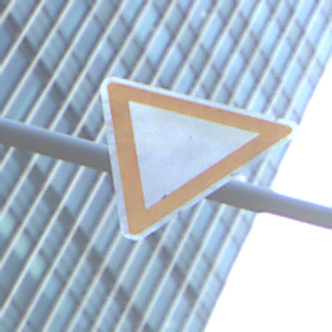
Verkehrszeichen: VorfahrtGewaehren
Umgebung: Outdoor, Urban
Tageszeit: MorningAfternoon
Wetter: PartlyCloudy
Licht: Natural
Jahreszeit: NotSpecified
Kontrast: LowContrast